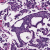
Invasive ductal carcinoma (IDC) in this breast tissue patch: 1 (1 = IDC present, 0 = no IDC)